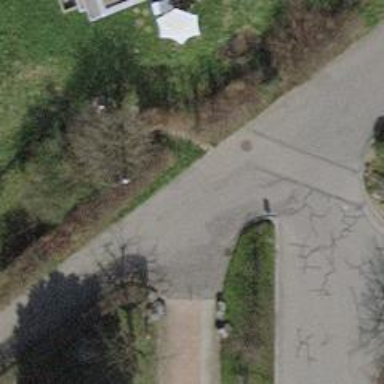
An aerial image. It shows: Asphalt road in residential area.